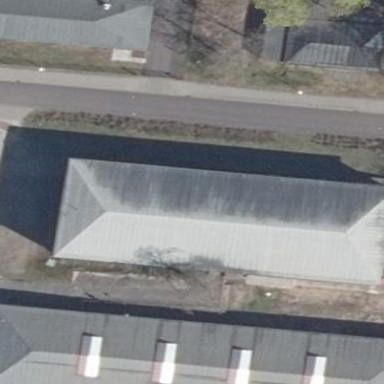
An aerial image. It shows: Building with hipped roof made of tar paper.